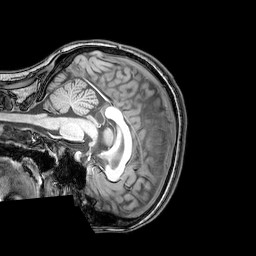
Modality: T1w
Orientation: sagittal
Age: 26
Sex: female
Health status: healthy
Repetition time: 0.081 s
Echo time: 0.037 s